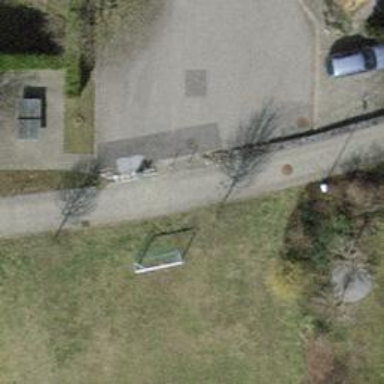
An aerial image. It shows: Bollard.